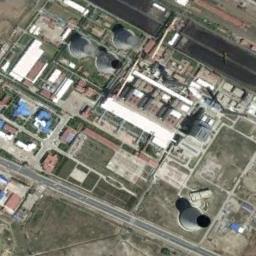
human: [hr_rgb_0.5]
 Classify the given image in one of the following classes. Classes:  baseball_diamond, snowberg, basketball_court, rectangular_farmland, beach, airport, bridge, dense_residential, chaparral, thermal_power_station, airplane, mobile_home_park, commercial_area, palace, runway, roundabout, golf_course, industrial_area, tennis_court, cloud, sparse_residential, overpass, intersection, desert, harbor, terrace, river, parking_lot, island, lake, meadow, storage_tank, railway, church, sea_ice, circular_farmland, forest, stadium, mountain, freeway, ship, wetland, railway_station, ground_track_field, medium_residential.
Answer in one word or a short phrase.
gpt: thermal_power_station